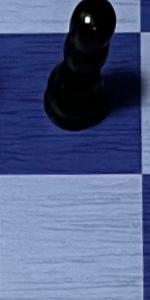
Label: Empty